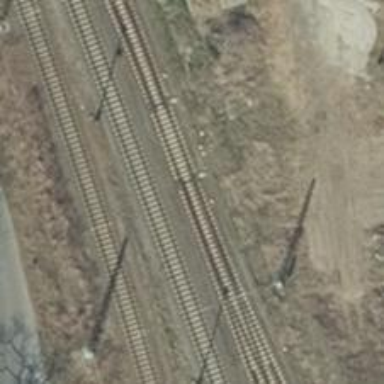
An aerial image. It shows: Railway switch.